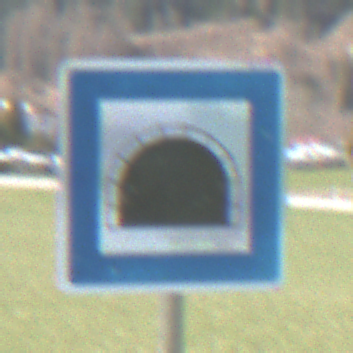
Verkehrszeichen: Tunnel
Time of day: MorningAfternoon
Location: Outdoor (Nature)
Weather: PartlyCloudy
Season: NotSpecified
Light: Natural